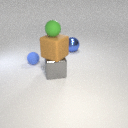
small blue rubber sphere to the left of large blue metal sphere